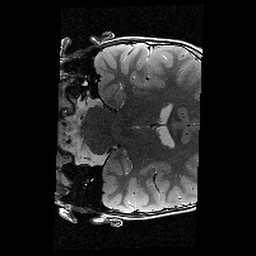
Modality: T2w
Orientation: coronal
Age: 9
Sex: male
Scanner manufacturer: siemens
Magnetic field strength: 3 T
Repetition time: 9.23 s
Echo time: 0.067 s